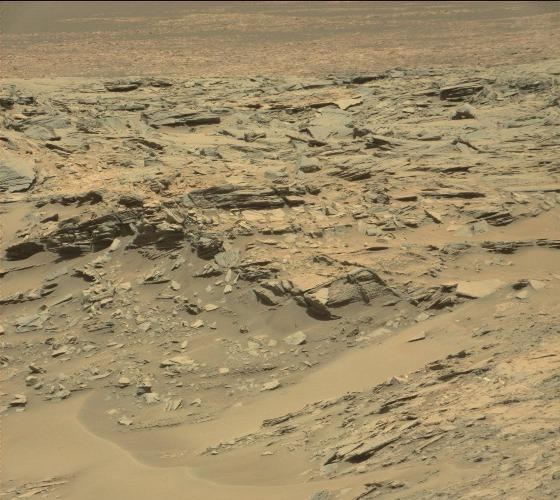
Terrain classes present: Bedrock, Gravel / Sand / Soil, Rock, Shadow